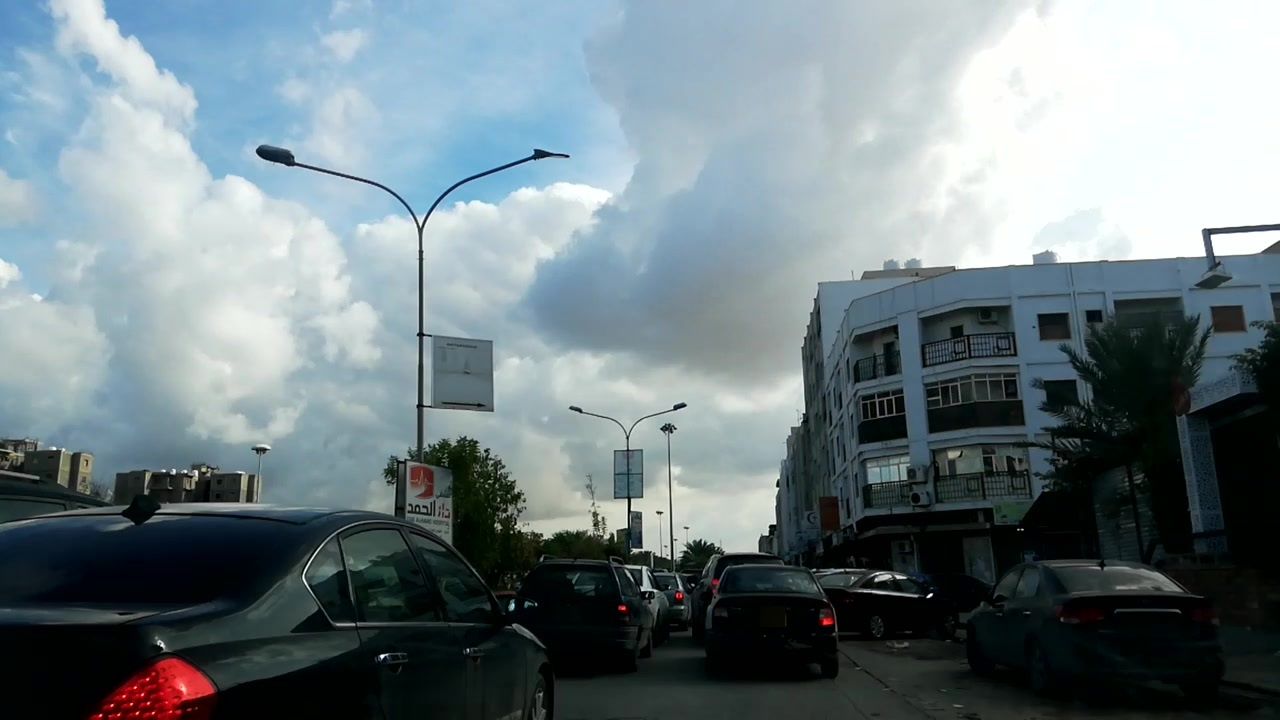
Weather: cloudy
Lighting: day
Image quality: good
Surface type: driving surface
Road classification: secondary
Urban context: urban centre
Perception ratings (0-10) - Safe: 1.26, Lively: 7.03, Beautiful: 7.69, Boring: 1.58, Depressing: 6.83, Wealthy: 5.32